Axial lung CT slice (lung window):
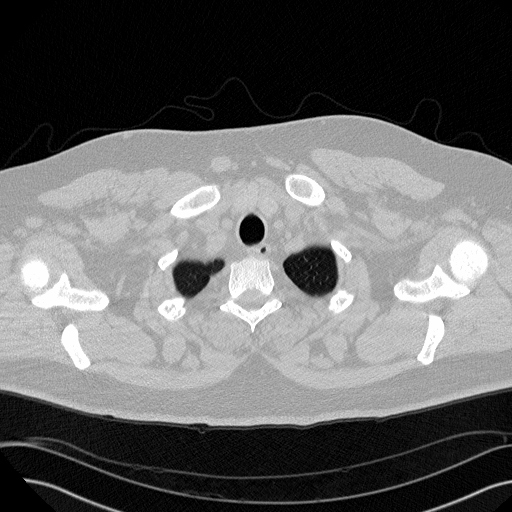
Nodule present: no